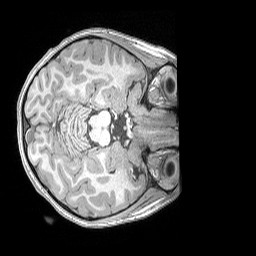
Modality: T1w
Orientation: axial
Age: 7
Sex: female
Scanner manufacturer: siemens
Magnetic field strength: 3 T
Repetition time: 2.53 s
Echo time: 0.00164 s